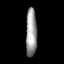
Tissue: lung
Cell type: Endothelial cells
Senescence score: 0.6693
Nuclear area (px): 534
Mean DAPI intensity: 151.251